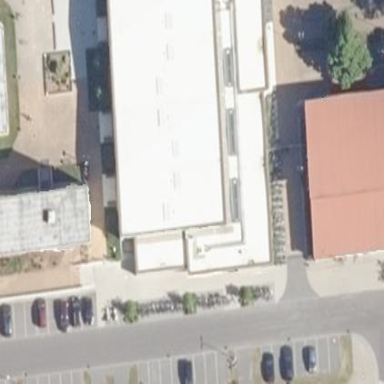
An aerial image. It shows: Bicycle parking area with stands available.